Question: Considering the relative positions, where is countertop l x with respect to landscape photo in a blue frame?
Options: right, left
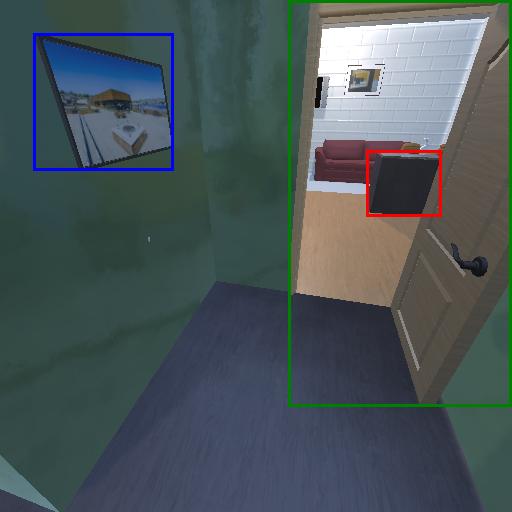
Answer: right